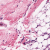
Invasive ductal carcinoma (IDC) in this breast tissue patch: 0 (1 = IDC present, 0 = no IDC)